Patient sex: F
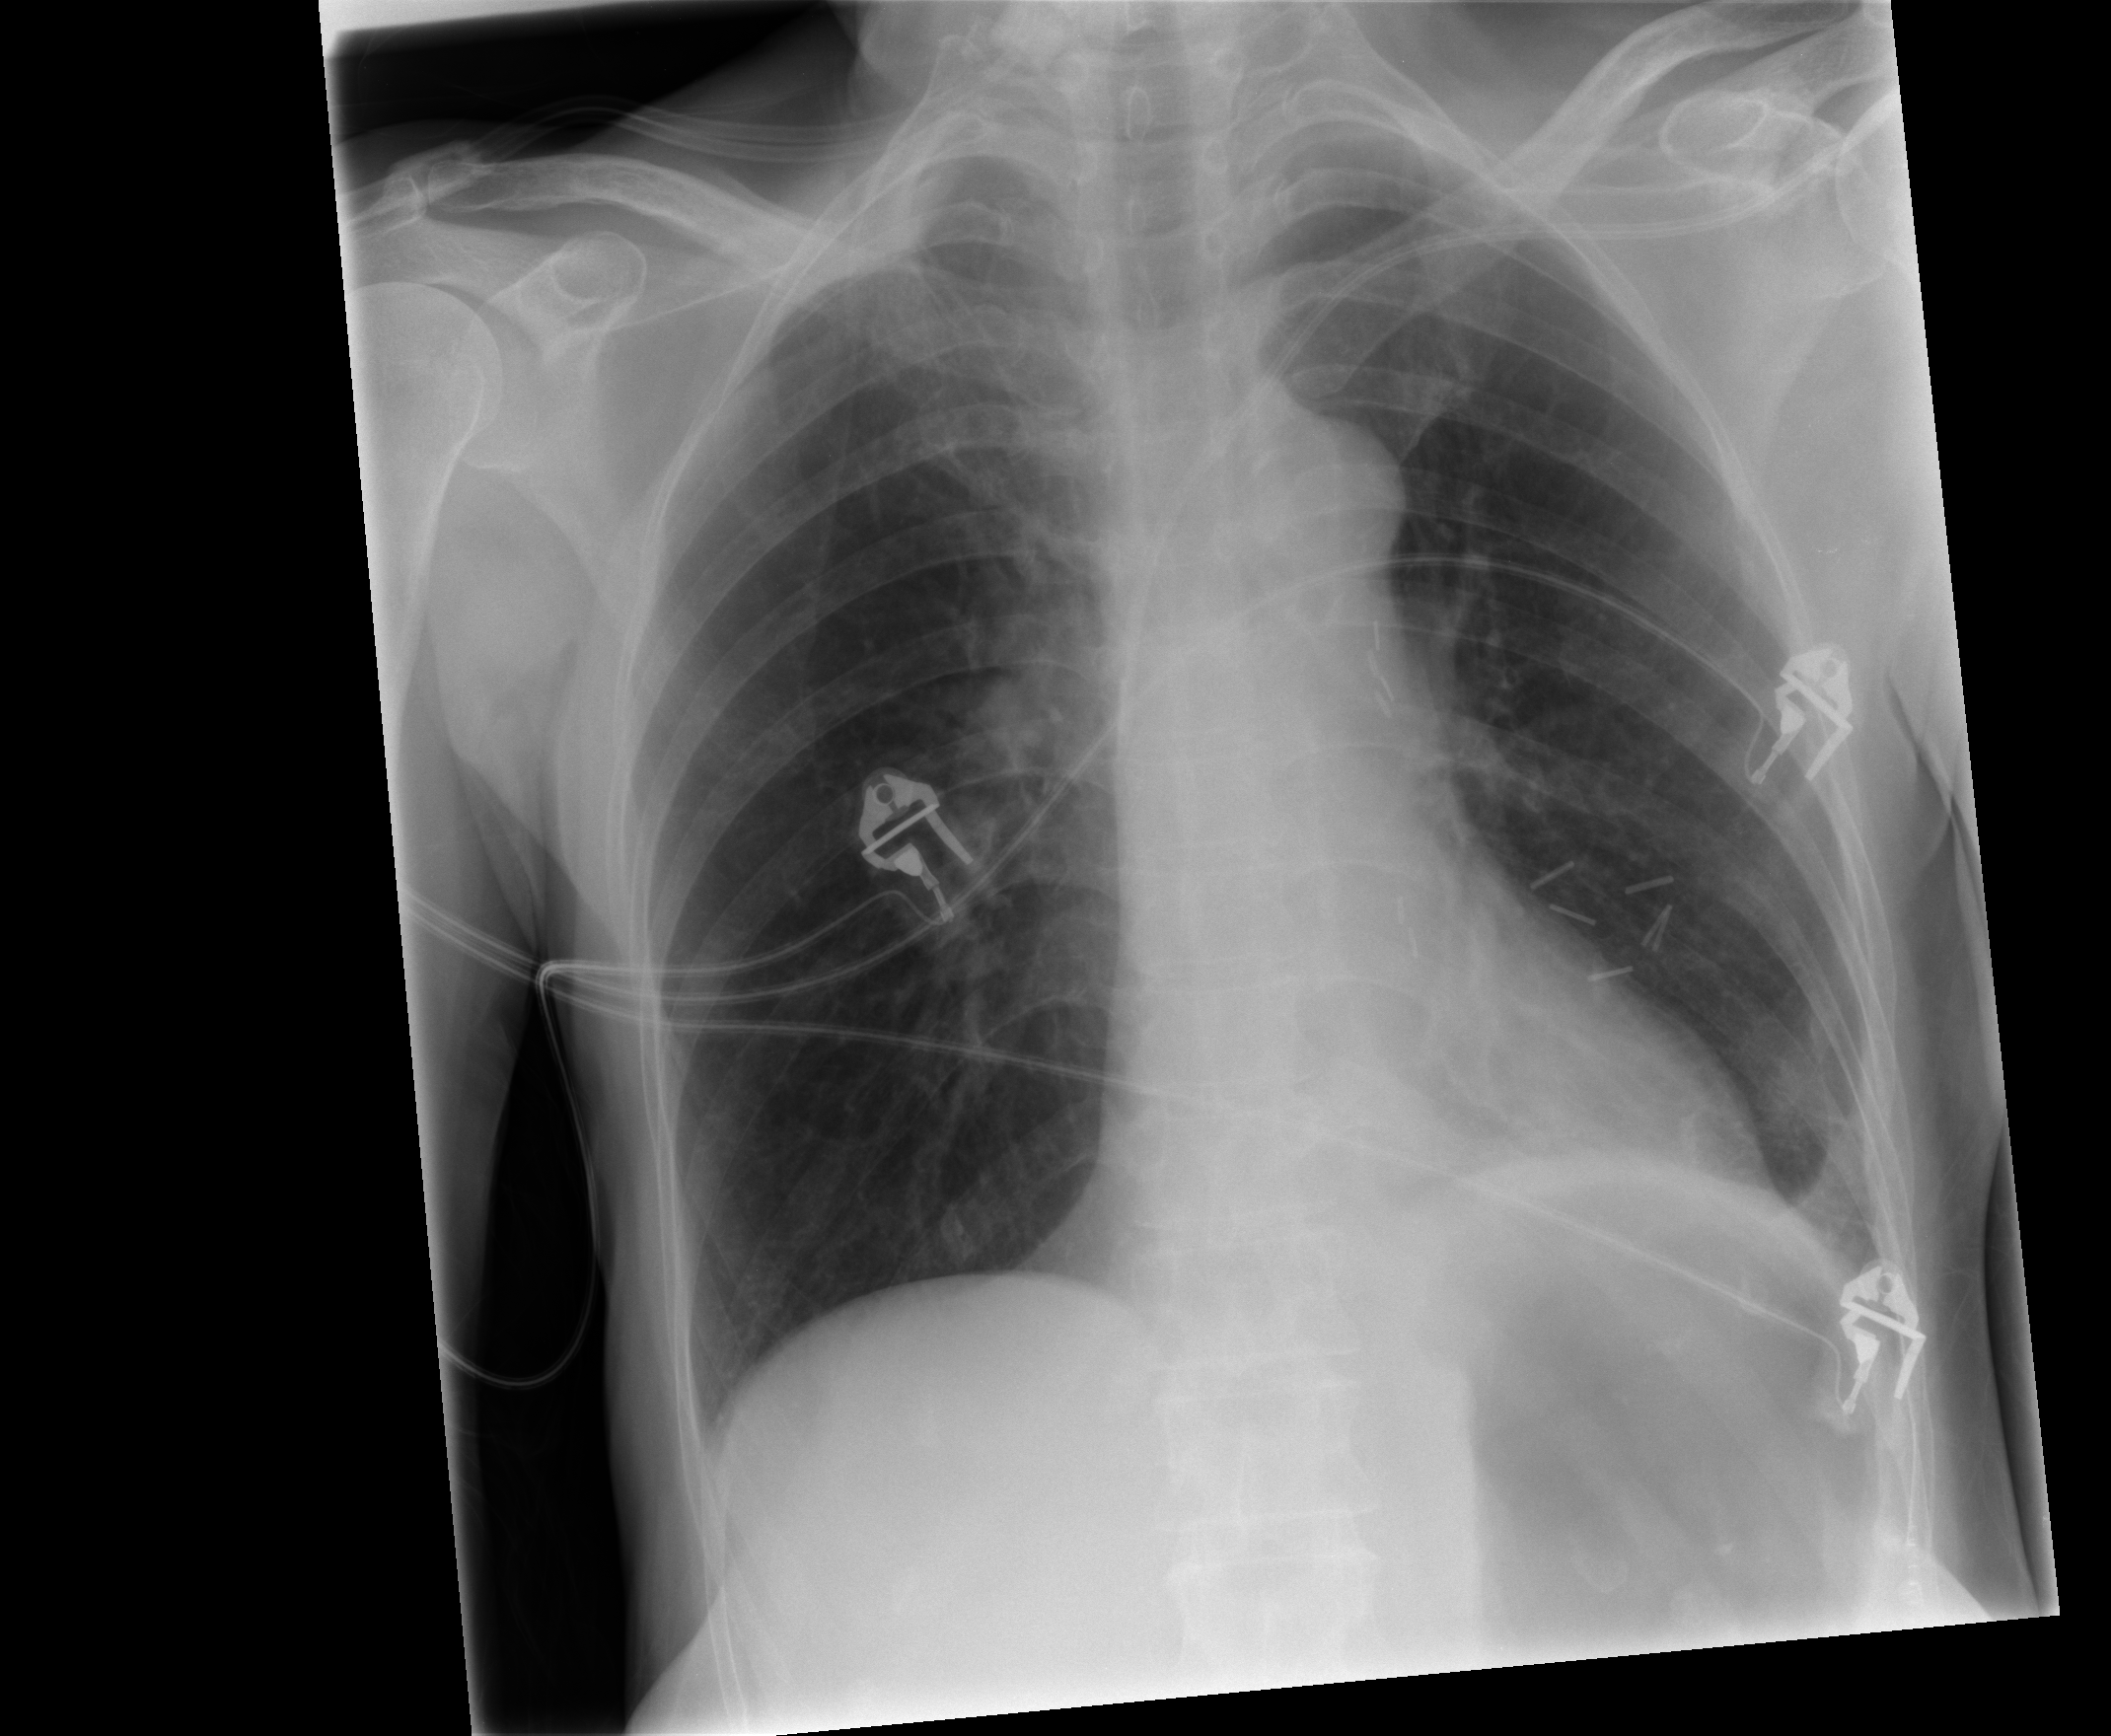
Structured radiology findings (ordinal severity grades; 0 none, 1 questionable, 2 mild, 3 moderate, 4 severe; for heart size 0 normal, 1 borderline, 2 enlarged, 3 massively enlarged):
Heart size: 0
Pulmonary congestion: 0
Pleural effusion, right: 0
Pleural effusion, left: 0
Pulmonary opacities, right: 0
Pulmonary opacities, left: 0
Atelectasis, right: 0
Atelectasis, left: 1